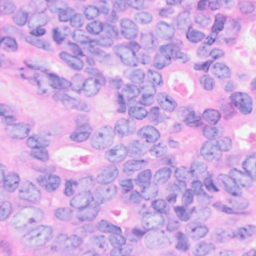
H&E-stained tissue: Breast